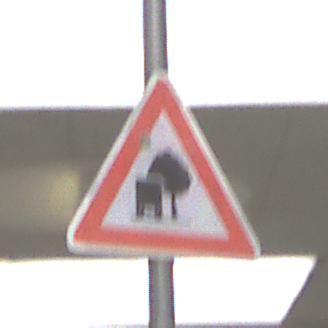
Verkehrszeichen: UnzureichendesLichtraumprofil
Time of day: Midday
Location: Roofed (Urban)
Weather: Overcast
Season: NotSpecified
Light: Artificial